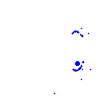
Particle: pion